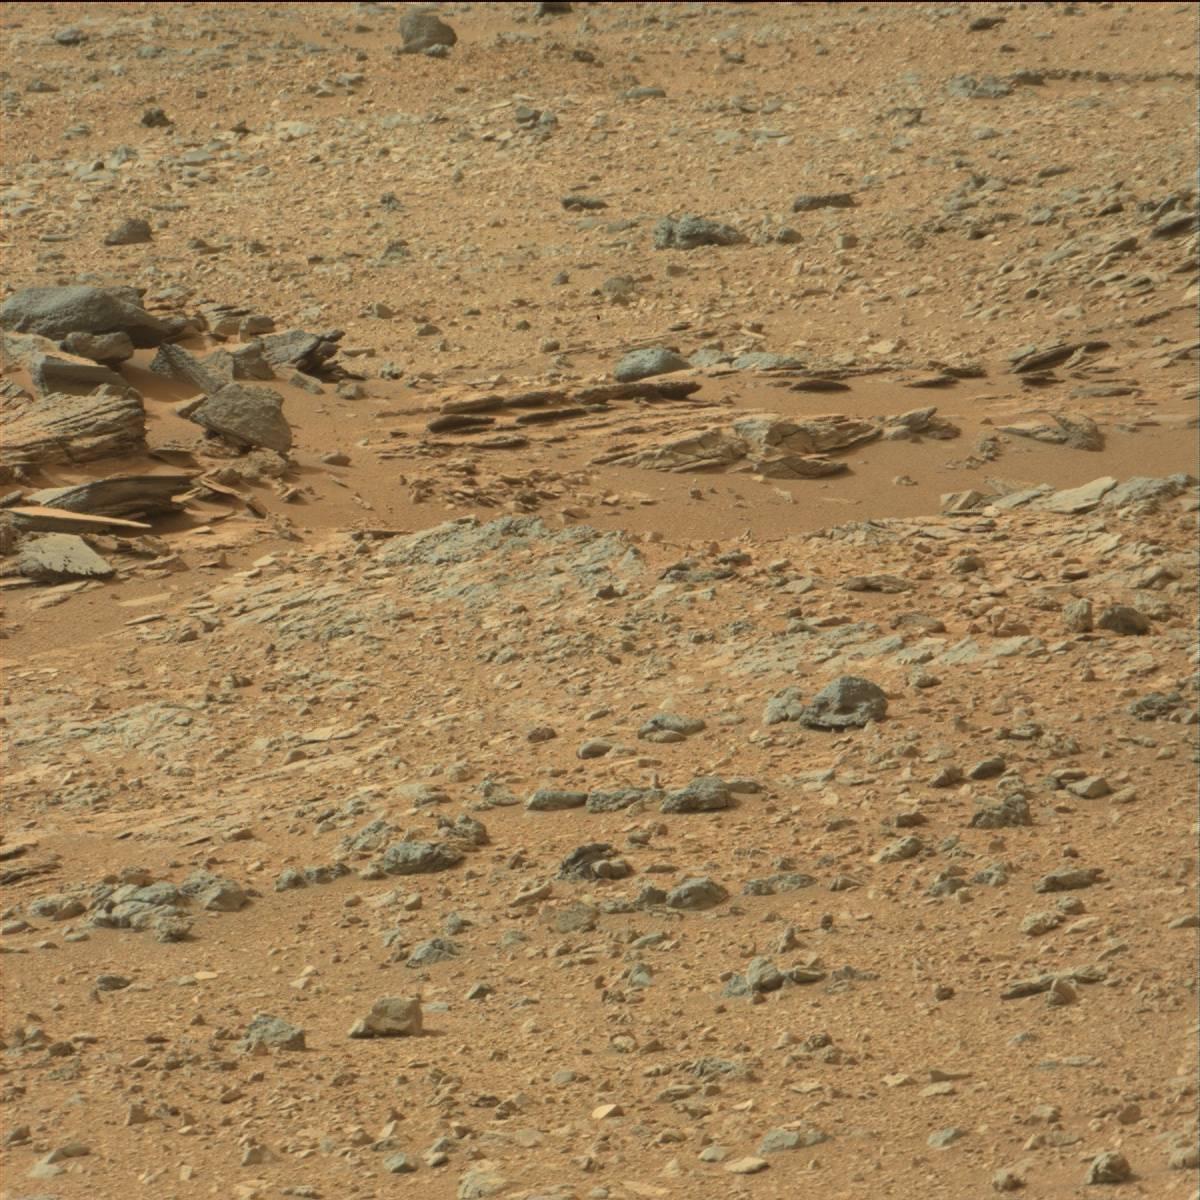
Terrain classes present: Bedrock, Rock, Sand / Soil